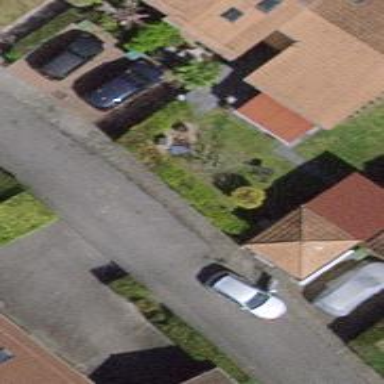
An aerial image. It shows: Residential road with sidewalk on the left side.